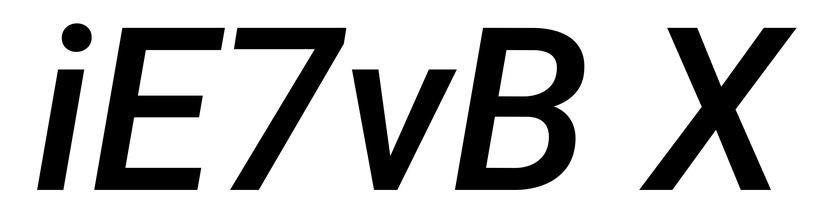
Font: Roboto-Italic_Medium_Italic